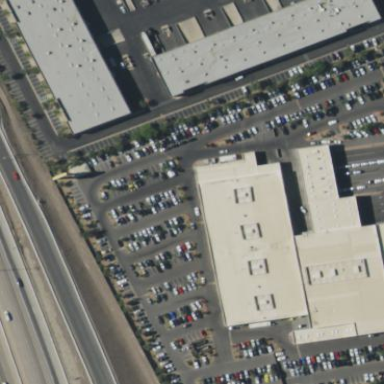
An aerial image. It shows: Building housing car shop.